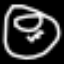
Label: donut